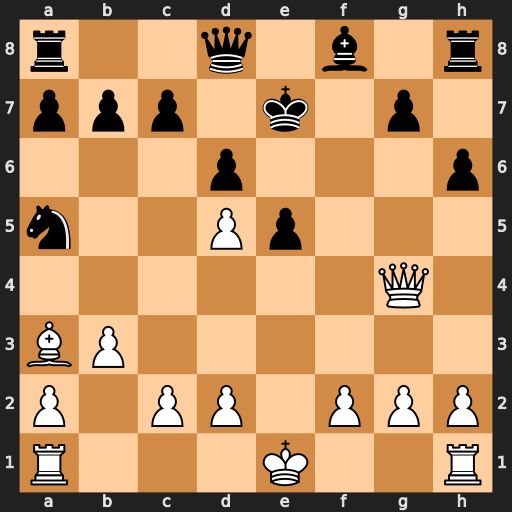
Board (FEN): r2q1b1r/ppp1k1p1/3p3p/n2Pp3/6Q1/BP6/P1PP1PPP/R3K2R
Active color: w
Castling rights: KQ
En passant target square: -
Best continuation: Qe6#